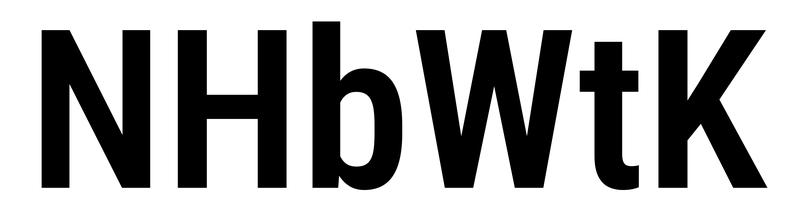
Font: Roboto_Condensed_SemiBold